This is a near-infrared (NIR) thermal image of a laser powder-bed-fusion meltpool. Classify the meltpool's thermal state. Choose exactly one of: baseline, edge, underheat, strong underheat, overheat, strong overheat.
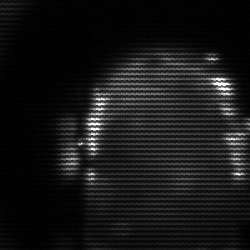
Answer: baseline